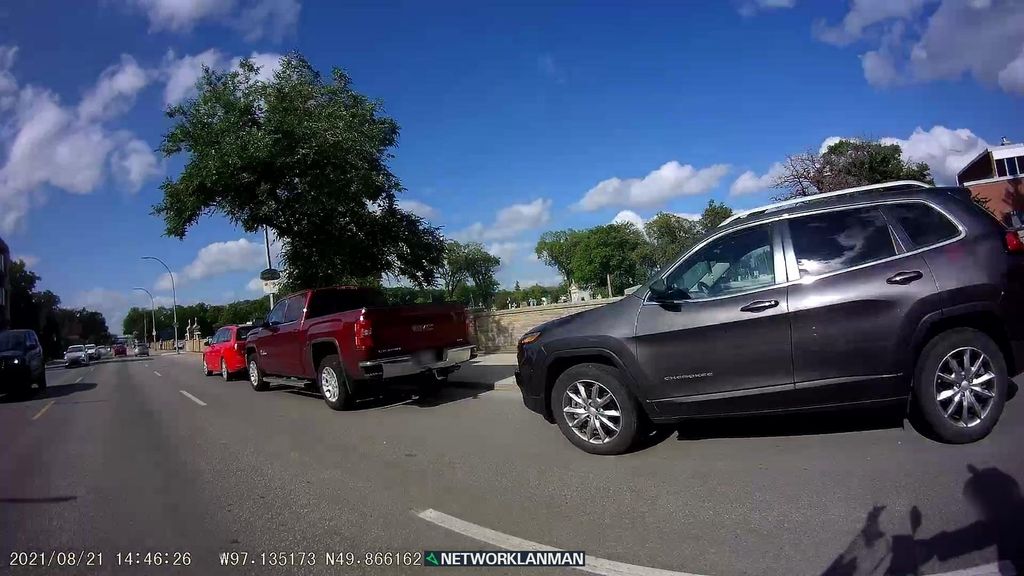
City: winnipeg